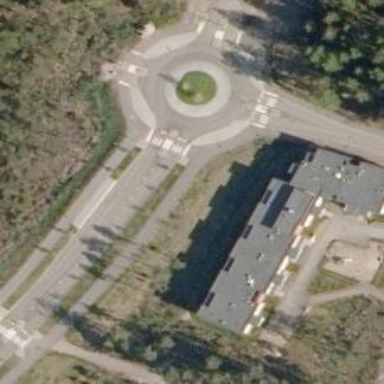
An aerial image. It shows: Cycleway crossing with asphalt surface.